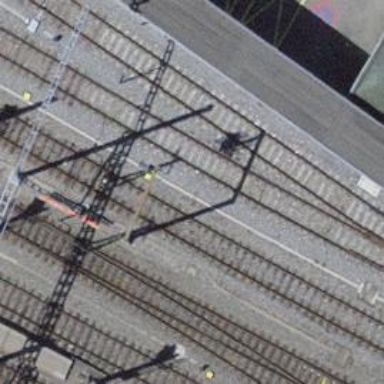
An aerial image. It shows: Railway signal.